Question: I configured everthing within eclipse for scala. I create a snippet to show you the issue, i can't see in run options , i also tried to find my main class under option but i can't find it.

How i can solve it?
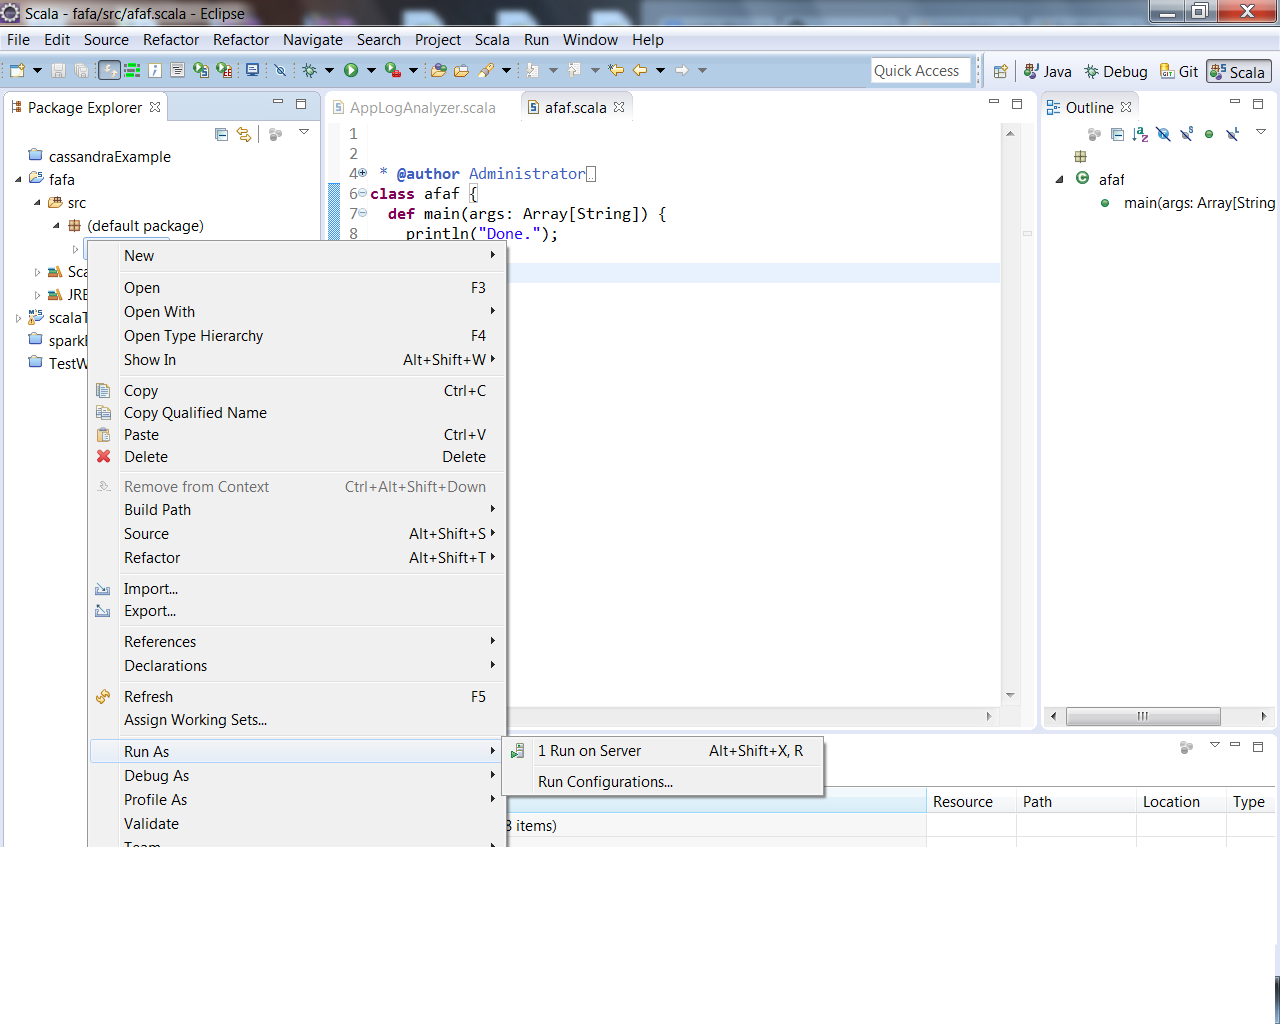
Answer: to run as scala application, you need to create Scala App and not class
In eclipse, package explorer
select project/src/package
right click
new>scala app
inform Name e.g. Test and click "finish"
select Test.scala
right click
"run as Scala Application"
see results in console window.